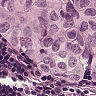
Metastatic tissue present: yes